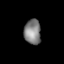
Tissue: lung
Cell type: T cells
Senescence score: 0.1442
Nuclear area (px): 411
Mean DAPI intensity: 127.934